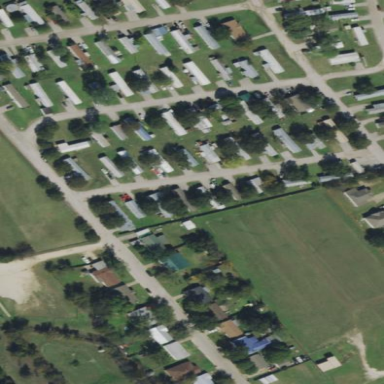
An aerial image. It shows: Residential area known as trailer park.